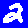
Digit: 2